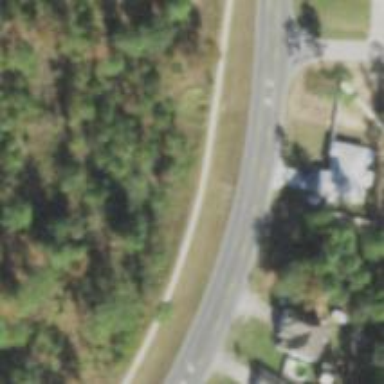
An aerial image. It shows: Tertiary road with asphalt surface and sidewalk on the left.